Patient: sex M, age 47
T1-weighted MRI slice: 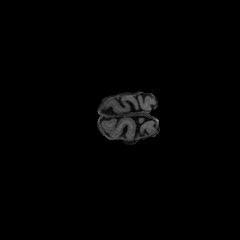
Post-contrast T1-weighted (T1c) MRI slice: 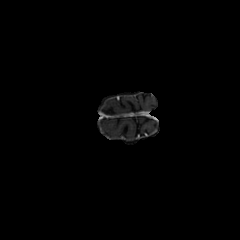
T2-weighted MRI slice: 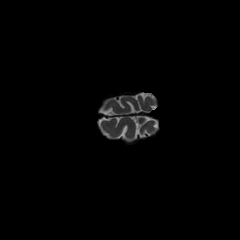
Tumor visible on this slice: no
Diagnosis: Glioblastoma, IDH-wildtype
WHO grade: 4